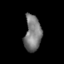
Tissue: skin
Cell type: Epithelial cells
Senescence score: 0.2819
Nuclear area (px): 590
Mean DAPI intensity: 122.812